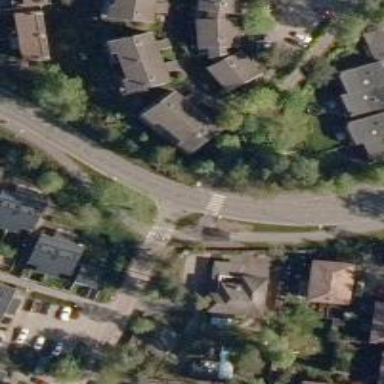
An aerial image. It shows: Uncontrolled zebra crossing on the road.